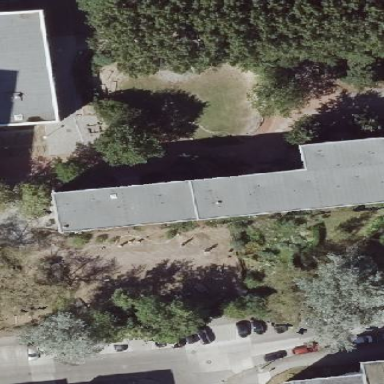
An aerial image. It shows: School building with flat roof.